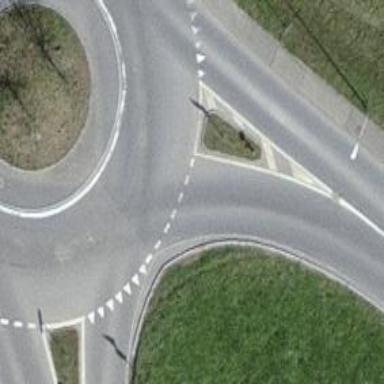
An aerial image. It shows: Road with "give way" sign.